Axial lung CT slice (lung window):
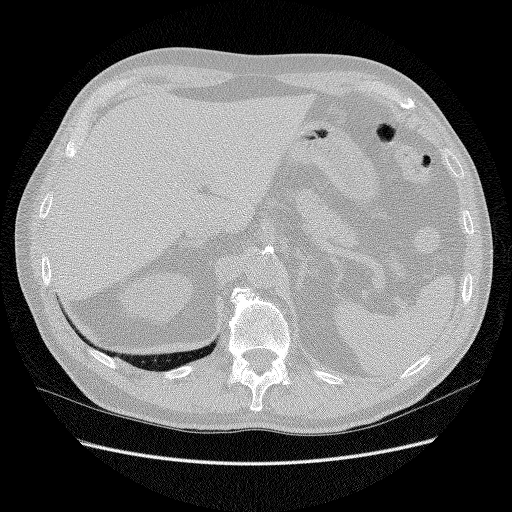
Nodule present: no